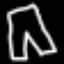
Label: pants